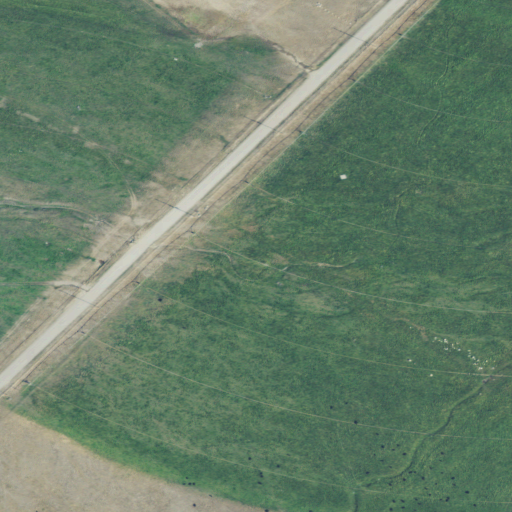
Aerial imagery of valley in Montana named Robinson Draw containing pasture, shrub, grassland, and medium intensity development